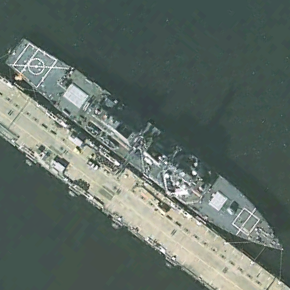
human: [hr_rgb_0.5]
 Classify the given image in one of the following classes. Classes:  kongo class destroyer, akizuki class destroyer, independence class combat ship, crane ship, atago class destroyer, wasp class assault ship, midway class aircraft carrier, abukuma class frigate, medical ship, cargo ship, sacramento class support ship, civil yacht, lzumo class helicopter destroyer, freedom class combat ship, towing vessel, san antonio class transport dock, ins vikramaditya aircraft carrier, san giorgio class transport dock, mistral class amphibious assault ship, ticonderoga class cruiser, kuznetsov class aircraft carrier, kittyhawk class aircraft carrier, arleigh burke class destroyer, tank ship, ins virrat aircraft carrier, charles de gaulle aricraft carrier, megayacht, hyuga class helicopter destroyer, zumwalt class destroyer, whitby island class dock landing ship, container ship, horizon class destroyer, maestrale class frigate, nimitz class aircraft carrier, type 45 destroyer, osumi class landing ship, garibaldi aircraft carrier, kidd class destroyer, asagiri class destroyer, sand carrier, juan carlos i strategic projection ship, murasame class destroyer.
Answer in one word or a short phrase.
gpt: Arleigh Burke class destroyer